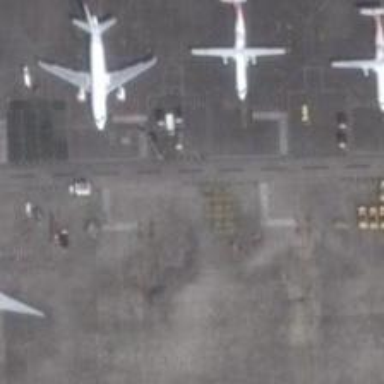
There are several airlplanes on the apron, with a lot of cargoes that needed to be carried around .